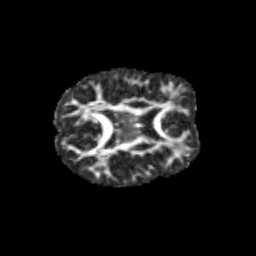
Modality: FA
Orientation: axial
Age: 12
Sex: female
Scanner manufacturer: siemens
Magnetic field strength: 3 T
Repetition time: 3.8 s
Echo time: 0.07 s